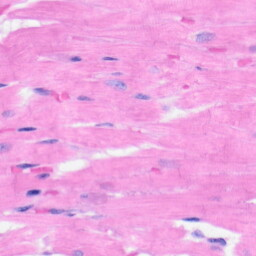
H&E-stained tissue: Heart